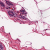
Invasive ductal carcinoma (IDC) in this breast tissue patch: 0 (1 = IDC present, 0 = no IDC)